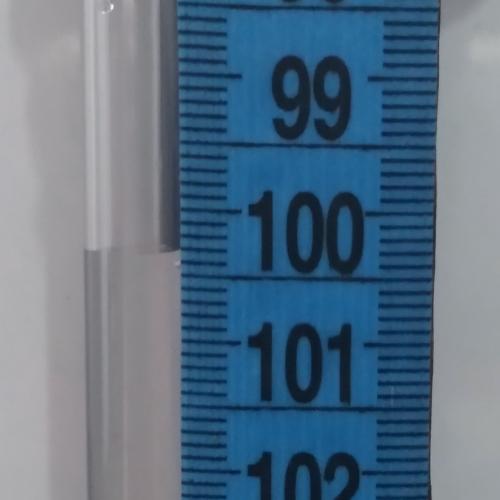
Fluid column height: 100.3 cm